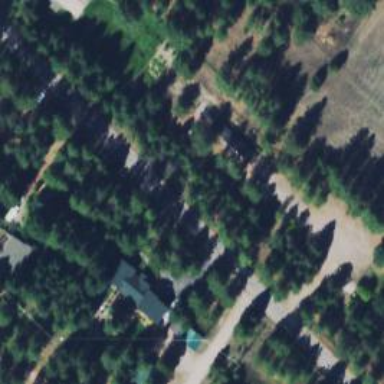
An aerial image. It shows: Driveway.